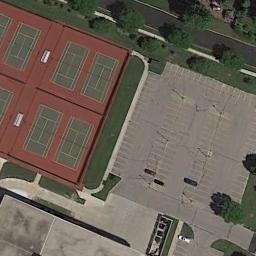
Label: tennis_court